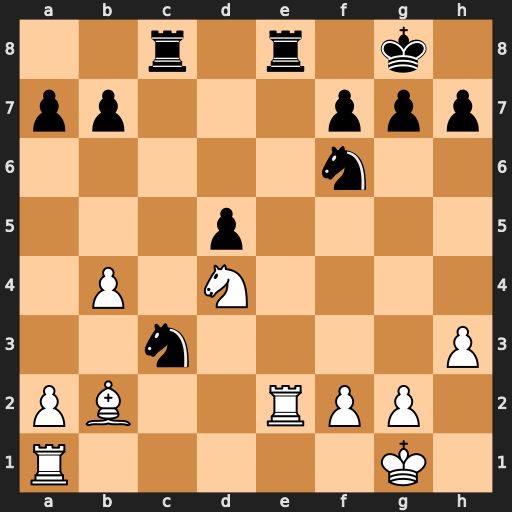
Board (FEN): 2r1r1k1/pp3ppp/5n2/3p4/1P1N4/2n4P/PB2RPP1/R5K1
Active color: w
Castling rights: -
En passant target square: -
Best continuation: Rxe8+ Nxe8 Rc1